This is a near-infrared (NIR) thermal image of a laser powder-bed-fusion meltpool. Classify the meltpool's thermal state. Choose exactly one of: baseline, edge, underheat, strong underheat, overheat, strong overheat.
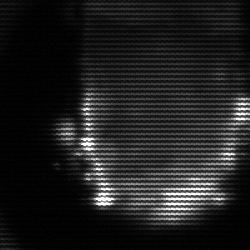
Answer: baseline